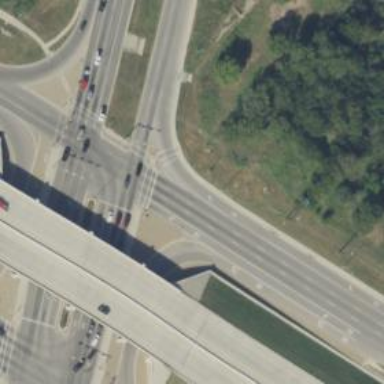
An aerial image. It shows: Secondary link road.